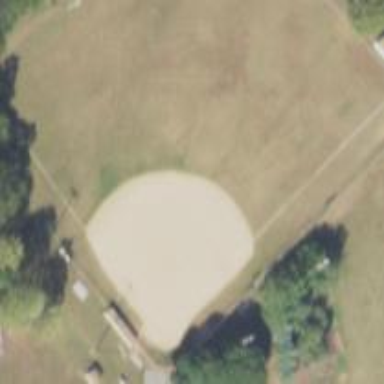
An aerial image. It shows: Baseball pitch for leisure and sports activities.